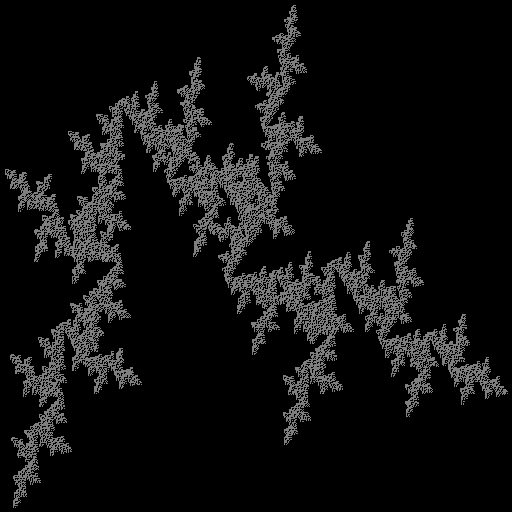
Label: a3